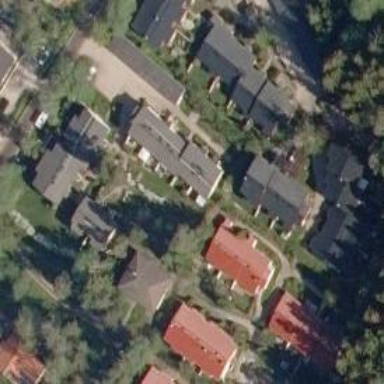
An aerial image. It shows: Residential area.